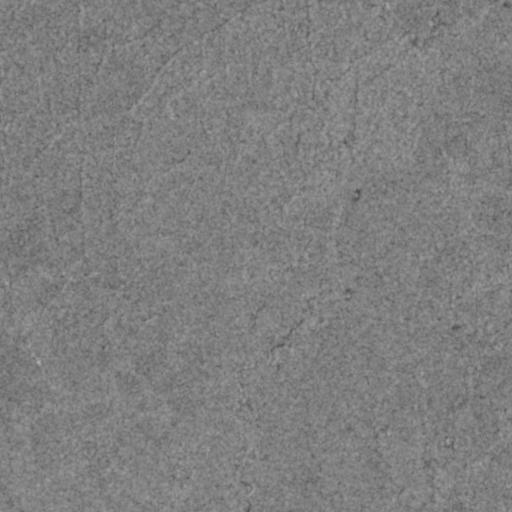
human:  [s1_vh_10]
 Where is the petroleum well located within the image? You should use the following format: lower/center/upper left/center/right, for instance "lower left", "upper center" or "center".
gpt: The petroleum well is located in the lower right of the image.
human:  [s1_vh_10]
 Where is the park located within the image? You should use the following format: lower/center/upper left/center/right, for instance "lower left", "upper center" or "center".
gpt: There is no park in the image.

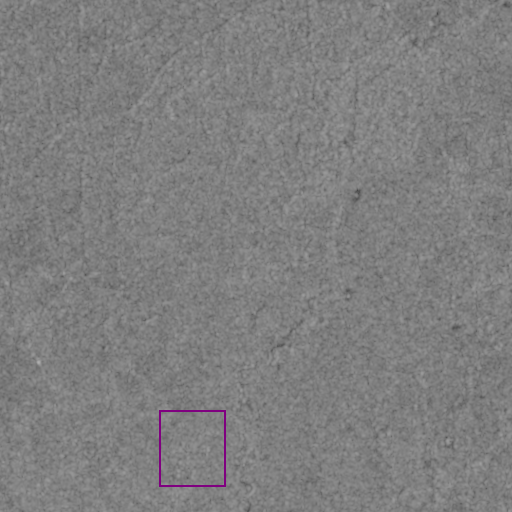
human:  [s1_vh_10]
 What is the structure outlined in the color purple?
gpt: The structure outlined in purple is a crop field.
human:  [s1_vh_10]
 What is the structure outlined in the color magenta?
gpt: There is no magenta outline.